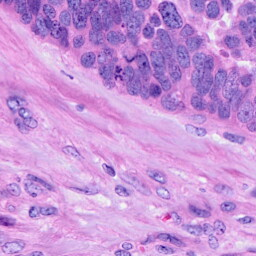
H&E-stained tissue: Ovarian